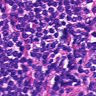
Metastatic tissue present: no